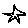
Label: star